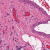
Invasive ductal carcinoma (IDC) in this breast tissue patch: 0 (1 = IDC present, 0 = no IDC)